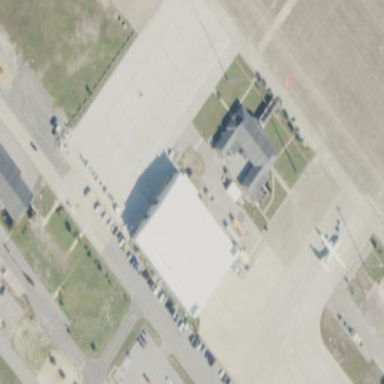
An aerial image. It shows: Hangar building at airport.